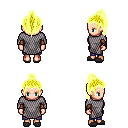
a pixel art fantasy rpg character, female body template, human, light skin, chain mail, magenta pants, gold long topknot hairstyle, cloth bracers, gray slippers, four views (front, back, left, right), 2x2 character sprite sheet, small pixel art, hard edges, no anti-aliasing